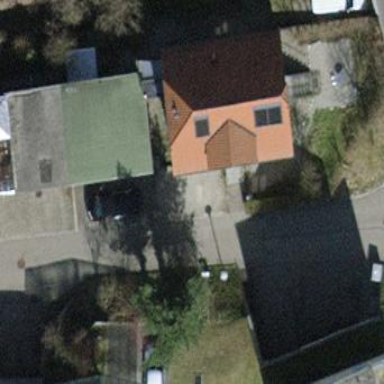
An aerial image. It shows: Detached building with hipped roof shape.